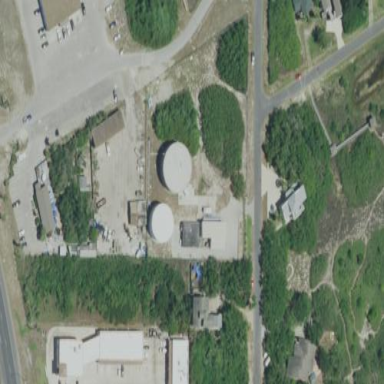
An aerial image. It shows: Man-made water works facility.